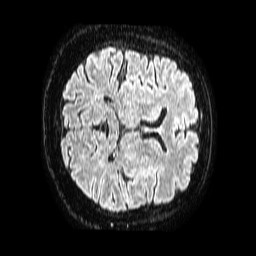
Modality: FLAIR
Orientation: axial
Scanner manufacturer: philips
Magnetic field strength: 1.5 T
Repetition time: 4.8 s
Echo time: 0.3 s